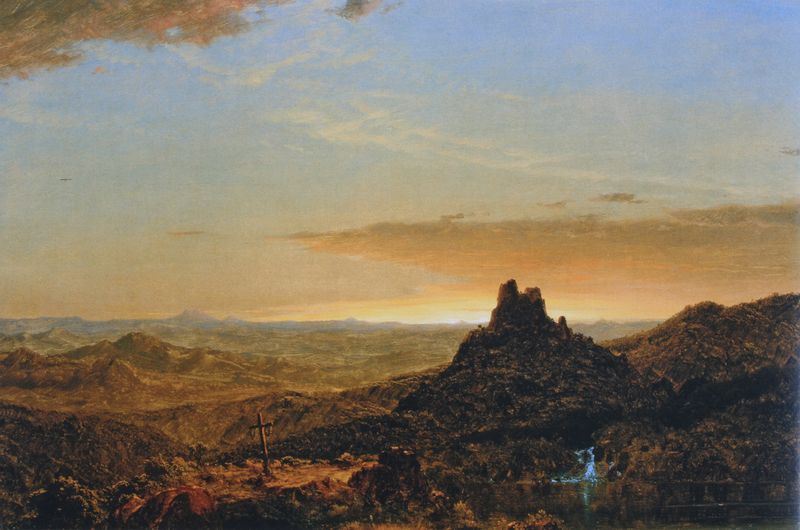
Titel: Das Kreuz in der Wildnis
Künstler: Frederic Edwin Church
Standort: Madrid
Institution: Museo Thyssen-Bornemisza
Schlagwörter: berg, blau, dunkel, felsen, gemälde, himmel, wasser, weiß, wolken, fluss, grün, landschaft, ocker, see, stadt, abend, braun, grau, hell, licht, ausblick, rot, schloss, öl, dämmerung, ferne, horizont, hügel, morgen, natur, sonnenaufgang, spiegelung, weite, gewässer, sonne, gold, rosa, wald, wasserfall, hellblau, berge, gebirge, mauer, sonnenuntergang, friedrich, romantik, abendrot, ruine, burg, kreuz, kegel, karg, wesen, gebirgsbach, caspar david friedrich, morgenröte, friedlich, quelle